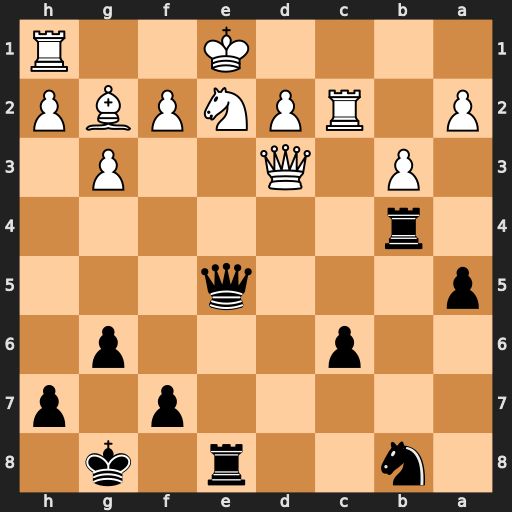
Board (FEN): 1n2r1k1/5p1p/2p3p1/p3q3/1r6/1P1Q2P1/P1RPNPBP/4K2R
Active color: b
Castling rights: K
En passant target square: -
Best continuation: Qa1+ Rc1 Qxc1#